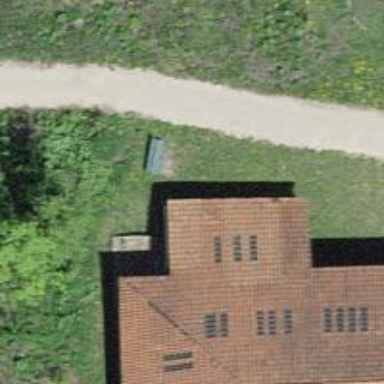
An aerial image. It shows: Bench.